Question: I am using asp.net mvc 3 <-> WCF Web service <-> Entity Framework 4 with Azure web role. Here it is the issue :
I have the index page, where i am showing the List of Users in tiles. Each user has associate with more than 20-30 groups may be 100's of. but I am showing per tile 2 groups only. Refer this fig.
I have mapping of Users and groups in User-Group-Mapping table
with compisit key of userid and groupid. Now prblem is that I have addedd pagination on my index page. and client requirement is list should be statefull . where as i am fteching the List and again for each User fetching List so looks psudo like this
'''
Get Users
-> For each user
-> Add Div
-> For each User Group
-> Get 2 Associated Groups to this User.
-> Add Lable
-> Add Group Name
'''
doing this becouse of requirements, the List shuold be statefull. so for each user, encountering request to server to fetch its groups...it is really time taking in this architecture. and data transaction between WFC to mvc 3 is slow because of using EF4 i guess. I can not use strictly Jquery.javascript. So what should be the best approcah to perform this. within a second.

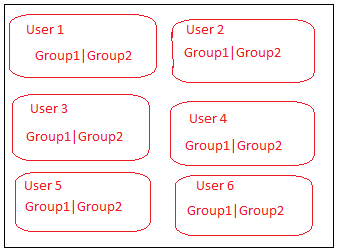
Answer: (You don't mention the back-end storage behind your system; I'll assume it's SQL Azure, but the discussion below is going to be pretty much the same no matter what.)
When tuning performance for this kind of application I've found it important to remember two things:
- -
In particular, the time taken to perform a single SELECT query against SQL Azure can be . That suggests that you want to do a maximum of 10 - 15 queries per HTTP request for sub-second response time.
One approach to help this can be to make sure you query for all the data you need in as few database queries as possible. That will mean you're pulling back lots of data through EF in one go, but that's generally OK: in the cloud, query execution may be slow but transfer of data is usually quick.
So, for instance, replace things like iterating over a collection on the client with a 'groupby' that executes a single larger query on the server instead.
An extremely useful tool to profile your application and identify repeated queries is the MiniProfiler, <URL>.
If that still doesn't help then consider denormalizing your data. There's many approaches to this:
- - -
Besides the development time and storage space required, the biggest tradeoff here is that writes will be slower as the denormalized representation will need to be updated. This is a situation where it may be appropriate to update the denormalized representation asynchronously using a worker role and an Azure queue.